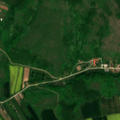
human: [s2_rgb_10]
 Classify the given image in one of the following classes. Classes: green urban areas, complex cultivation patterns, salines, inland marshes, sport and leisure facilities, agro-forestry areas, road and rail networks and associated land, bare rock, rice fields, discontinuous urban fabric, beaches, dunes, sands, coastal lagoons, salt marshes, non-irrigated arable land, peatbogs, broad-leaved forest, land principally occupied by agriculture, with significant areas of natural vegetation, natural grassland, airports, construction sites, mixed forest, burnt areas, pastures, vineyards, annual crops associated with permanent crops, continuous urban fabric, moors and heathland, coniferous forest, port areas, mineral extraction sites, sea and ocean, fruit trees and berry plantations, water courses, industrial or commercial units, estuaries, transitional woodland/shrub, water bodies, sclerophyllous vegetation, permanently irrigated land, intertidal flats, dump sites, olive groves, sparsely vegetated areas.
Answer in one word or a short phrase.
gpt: non-irrigated arable land, complex cultivation patterns, land principally occupied by agriculture, with significant areas of natural vegetation, broad-leaved forest, natural grassland, transitional woodland/shrub